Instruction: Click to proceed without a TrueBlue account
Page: checkout
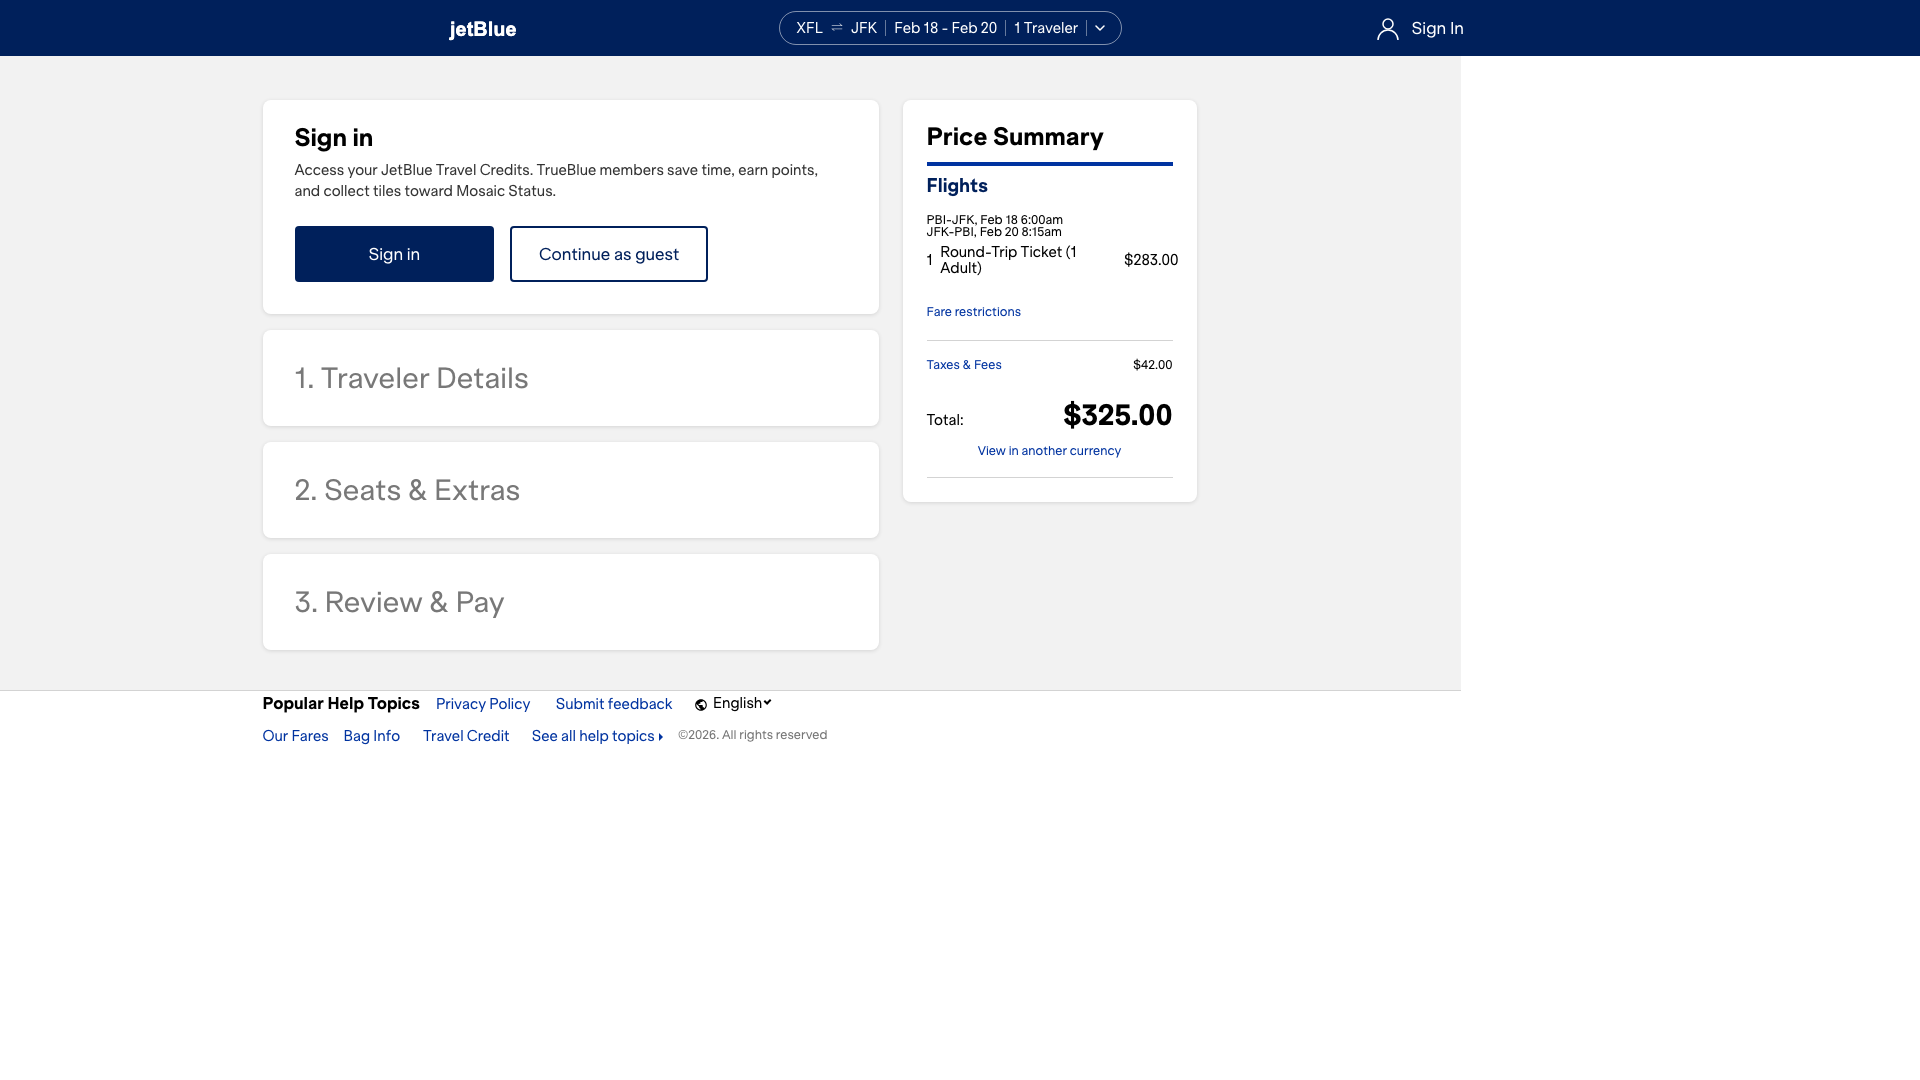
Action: click